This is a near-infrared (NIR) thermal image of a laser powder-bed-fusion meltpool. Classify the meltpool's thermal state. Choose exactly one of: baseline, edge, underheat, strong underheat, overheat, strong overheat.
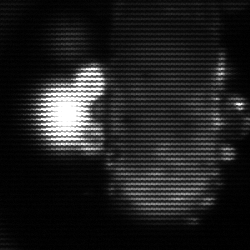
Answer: strong underheat